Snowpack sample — Loveland Pass, Silver Plume, Colorado, USA (2/11/26, 12:00 PM MST)
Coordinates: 39.663, -105.886
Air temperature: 35 °F
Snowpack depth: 82 cm
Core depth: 30 cm
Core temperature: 23 °F
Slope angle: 13°, slope face: 12°
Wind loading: high
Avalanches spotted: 1
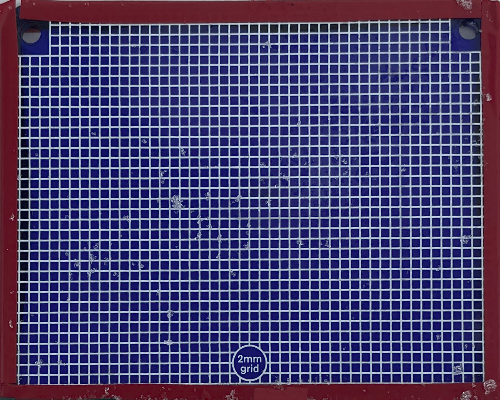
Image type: profile
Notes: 1 small avalanche spotted on the north side of the bowl, lots of wind loading